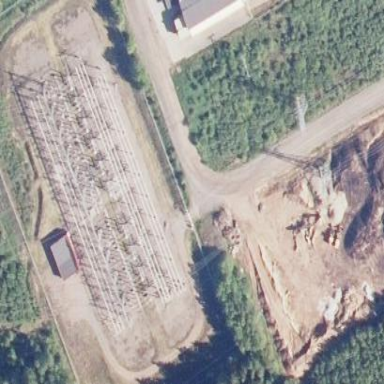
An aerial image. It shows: Transmission-level power substation.